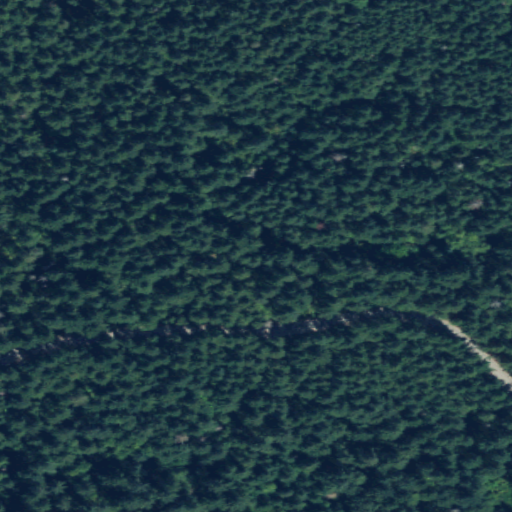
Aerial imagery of mountain in Washington named Bare Hill containing evergreen forest and open development